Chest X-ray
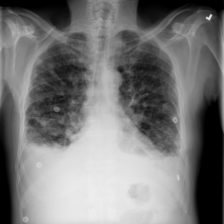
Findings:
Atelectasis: negative
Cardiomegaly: negative
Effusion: negative
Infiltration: negative
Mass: negative
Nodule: positive
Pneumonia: negative
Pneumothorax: negative
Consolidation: negative
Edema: negative
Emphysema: negative
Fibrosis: negative
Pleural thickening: negative
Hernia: negative